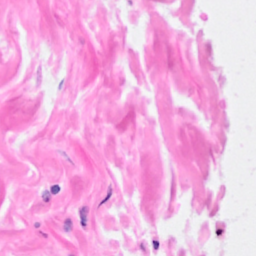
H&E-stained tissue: Breast